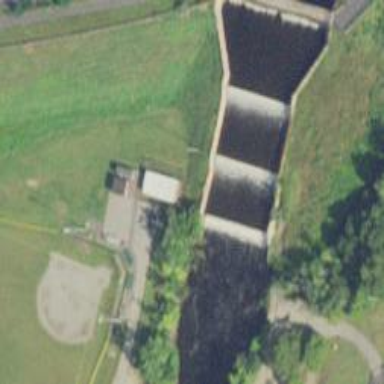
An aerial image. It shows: Weir in waterway.